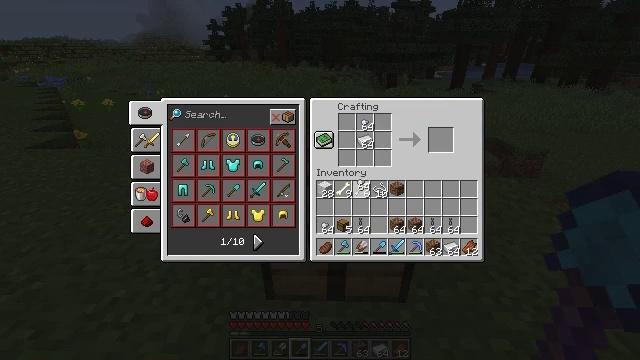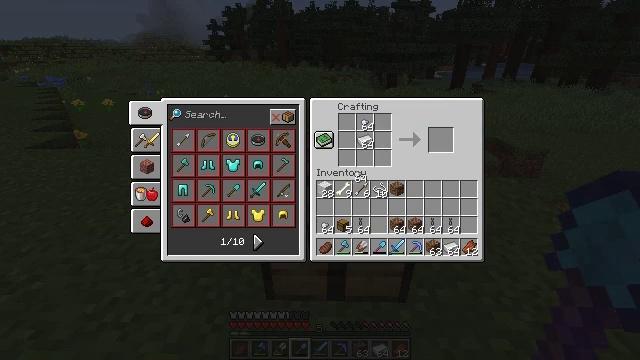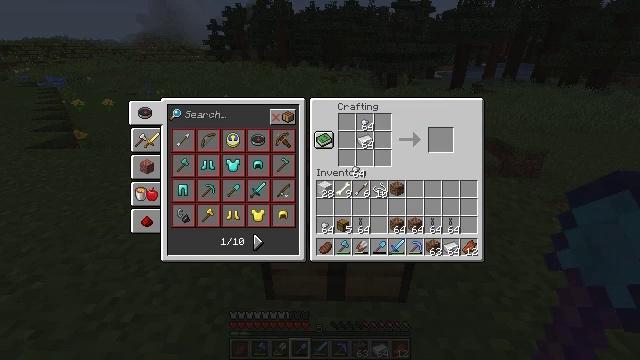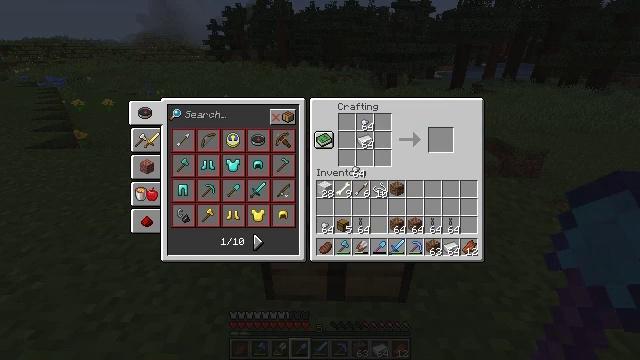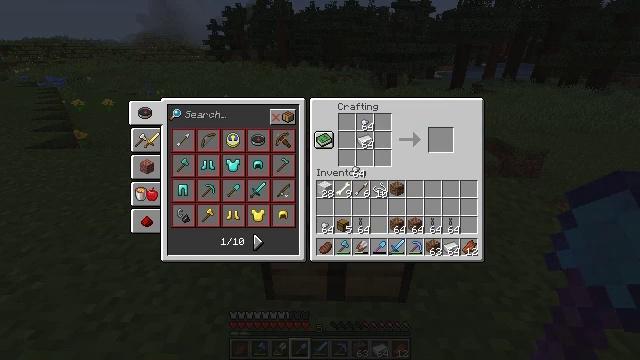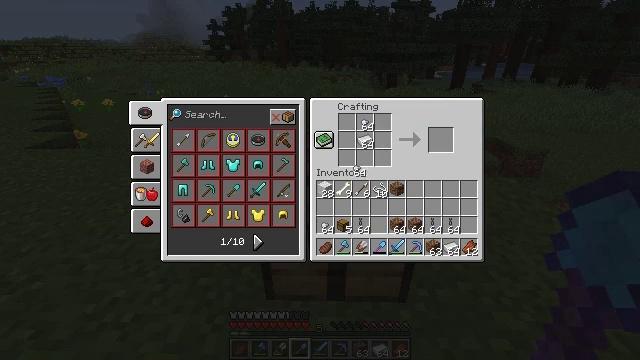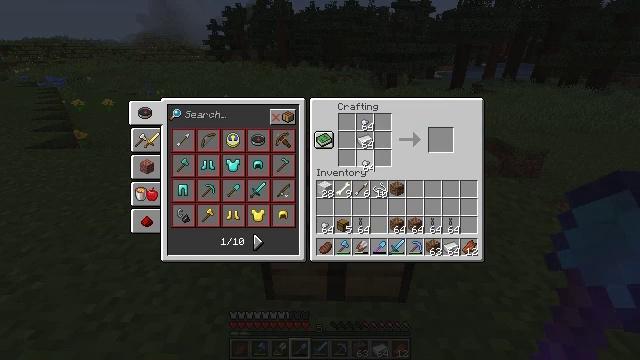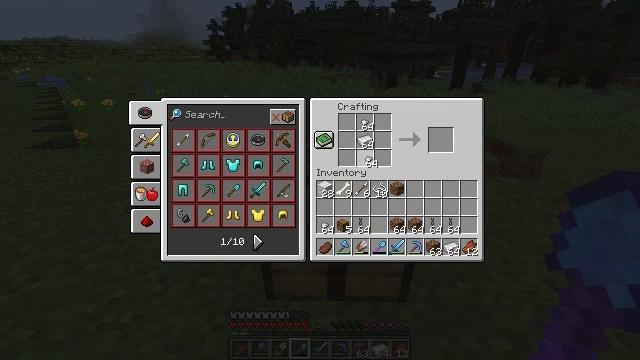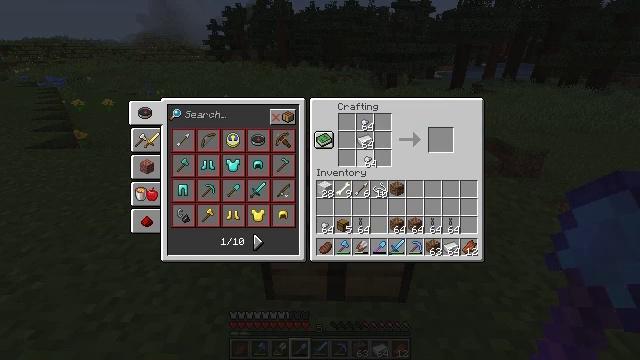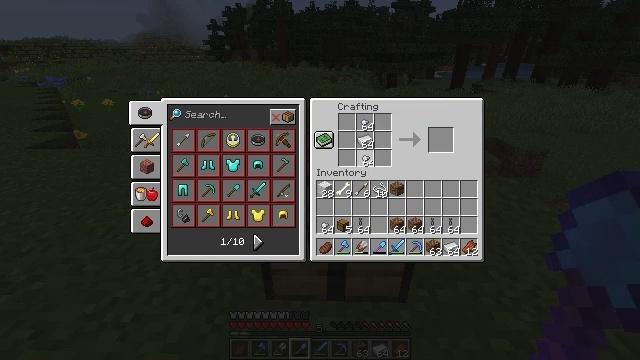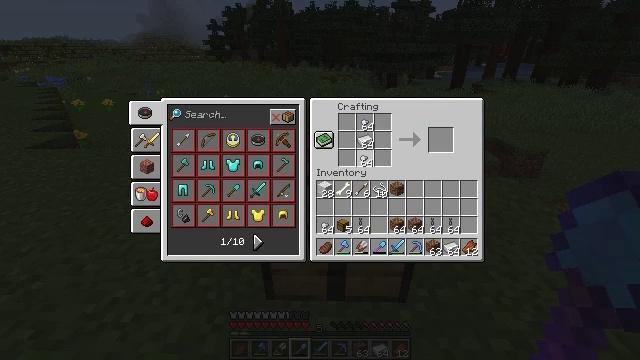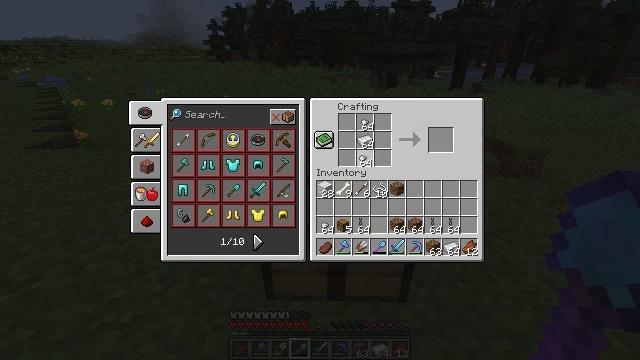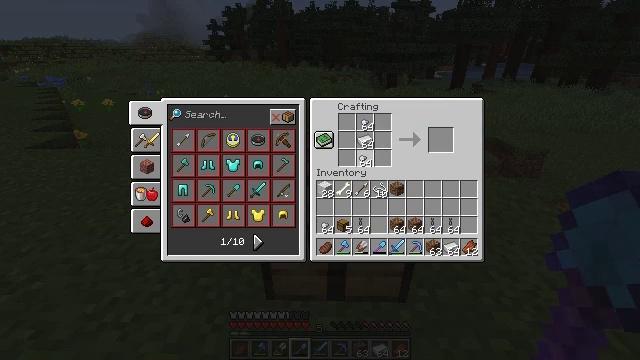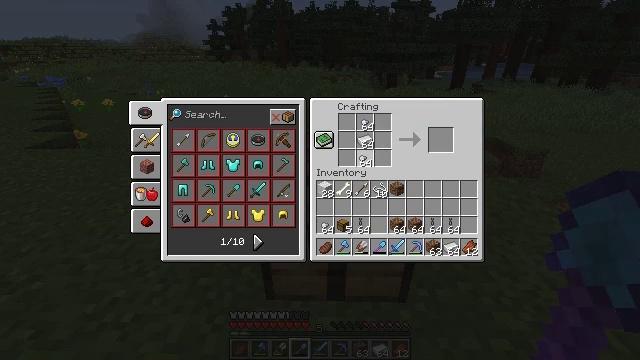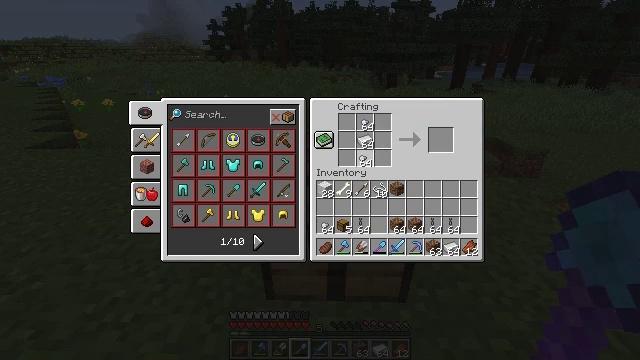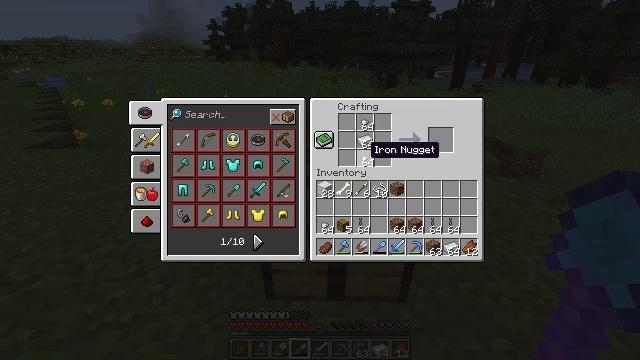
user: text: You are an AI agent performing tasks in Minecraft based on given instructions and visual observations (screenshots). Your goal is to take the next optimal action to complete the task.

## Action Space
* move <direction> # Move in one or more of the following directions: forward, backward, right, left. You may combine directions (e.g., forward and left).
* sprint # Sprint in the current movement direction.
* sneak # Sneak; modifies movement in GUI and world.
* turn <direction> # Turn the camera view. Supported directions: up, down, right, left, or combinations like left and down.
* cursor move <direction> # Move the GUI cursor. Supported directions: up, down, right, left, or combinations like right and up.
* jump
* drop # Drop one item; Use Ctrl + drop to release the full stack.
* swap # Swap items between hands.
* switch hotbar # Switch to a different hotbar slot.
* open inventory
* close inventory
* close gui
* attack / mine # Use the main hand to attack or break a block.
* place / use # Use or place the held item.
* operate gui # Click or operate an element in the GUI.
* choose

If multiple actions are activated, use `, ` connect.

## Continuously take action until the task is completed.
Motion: motion action
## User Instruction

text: Use the crafting table to create a chain.
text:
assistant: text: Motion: cursor move up
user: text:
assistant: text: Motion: no_op
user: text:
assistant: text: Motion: no_op
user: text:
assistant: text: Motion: no_op
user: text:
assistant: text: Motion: no_op
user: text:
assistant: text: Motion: cursor move right
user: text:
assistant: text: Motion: no_op
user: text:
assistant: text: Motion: no_op
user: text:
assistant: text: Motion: no_op
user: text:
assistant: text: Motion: no_op
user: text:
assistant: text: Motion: no_op
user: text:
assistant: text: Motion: operate gui
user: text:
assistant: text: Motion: operate gui
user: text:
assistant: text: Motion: operate gui
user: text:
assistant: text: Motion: no_op
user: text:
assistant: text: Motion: no_op
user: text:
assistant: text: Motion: cursor move right
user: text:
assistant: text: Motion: cursor move right
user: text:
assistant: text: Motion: cursor move right
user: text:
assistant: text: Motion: cursor move right
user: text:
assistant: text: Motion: sneak
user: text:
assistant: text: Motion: sneak, cursor move up
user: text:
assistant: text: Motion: sneak
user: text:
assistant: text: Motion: sneak
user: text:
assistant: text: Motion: sneak
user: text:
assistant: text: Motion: sneak
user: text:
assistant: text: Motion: sneak
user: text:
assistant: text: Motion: sneak
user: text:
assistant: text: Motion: sneak, operate gui
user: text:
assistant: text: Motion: sneak, operate gui